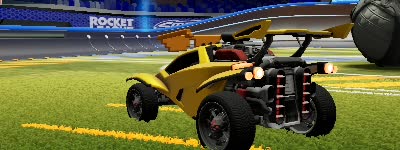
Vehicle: octane